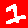
Digit: 1